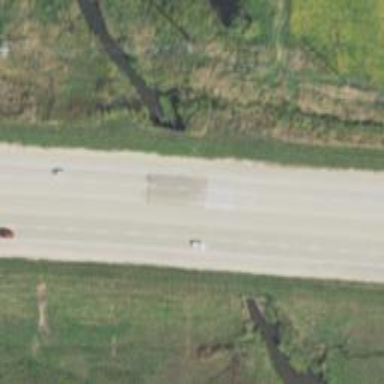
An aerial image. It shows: This image shows trunk highway that functions as expressway.